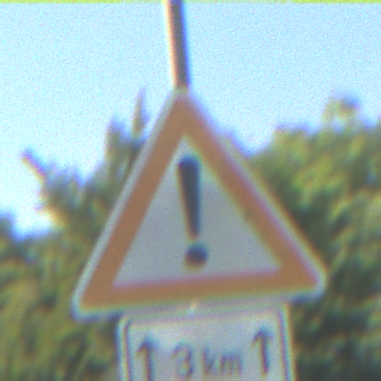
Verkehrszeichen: Gefahrenstelle
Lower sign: LaengeEinerStrecke2
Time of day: Midday
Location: Outdoor (Nature)
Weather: Clear
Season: NotSpecified
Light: Natural